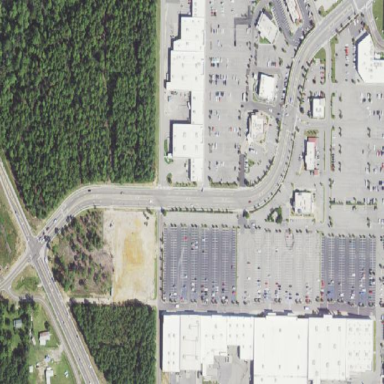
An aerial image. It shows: Retail area.